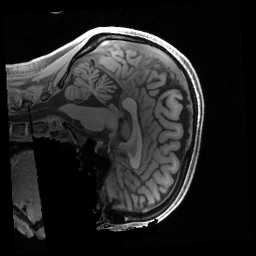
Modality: T1w
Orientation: sagittal
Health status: healthy
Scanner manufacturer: siemens
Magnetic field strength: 3 T
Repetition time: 2.4 s
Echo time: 0.00222 s